Interaction volume radius: 5 \u00c5
Interaction volume height: 35 \u00c5
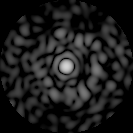
Disorder parameter: 0.8275